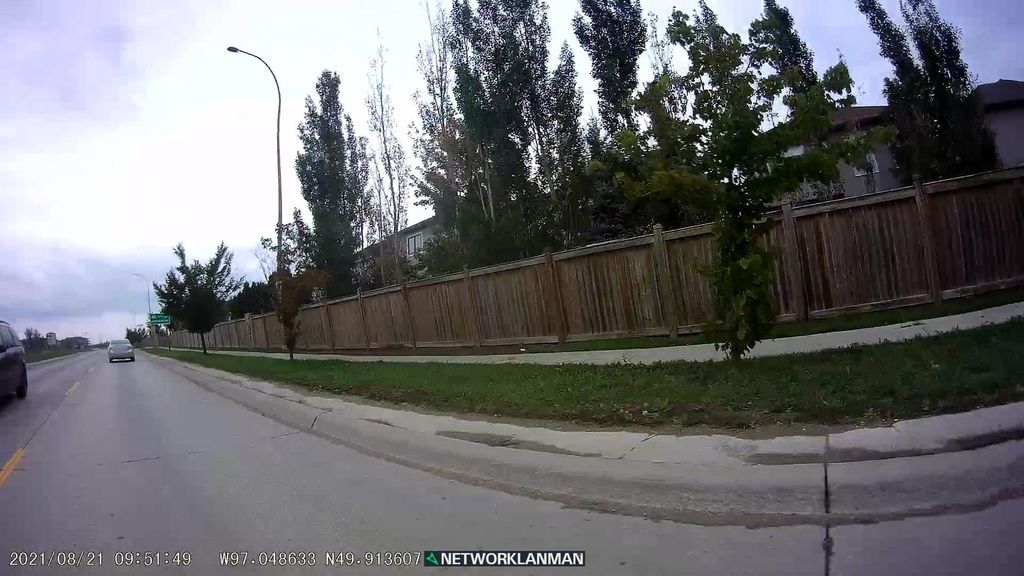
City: winnipeg